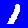
Digit: 1